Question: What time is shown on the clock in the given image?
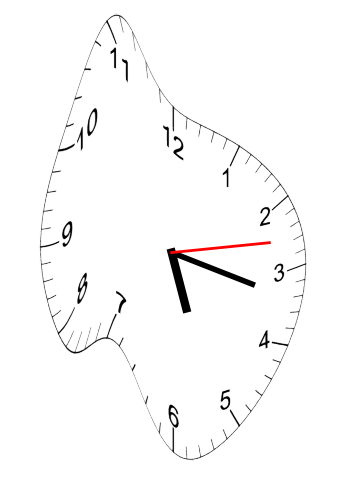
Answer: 05:17:13